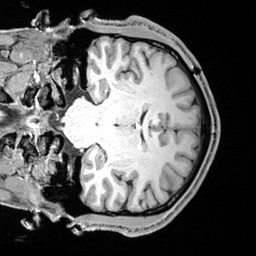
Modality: T1w
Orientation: coronal
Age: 39
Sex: male
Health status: healthy
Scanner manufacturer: siemens
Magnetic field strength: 3 T
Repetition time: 2.4 s
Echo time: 0.00217 s